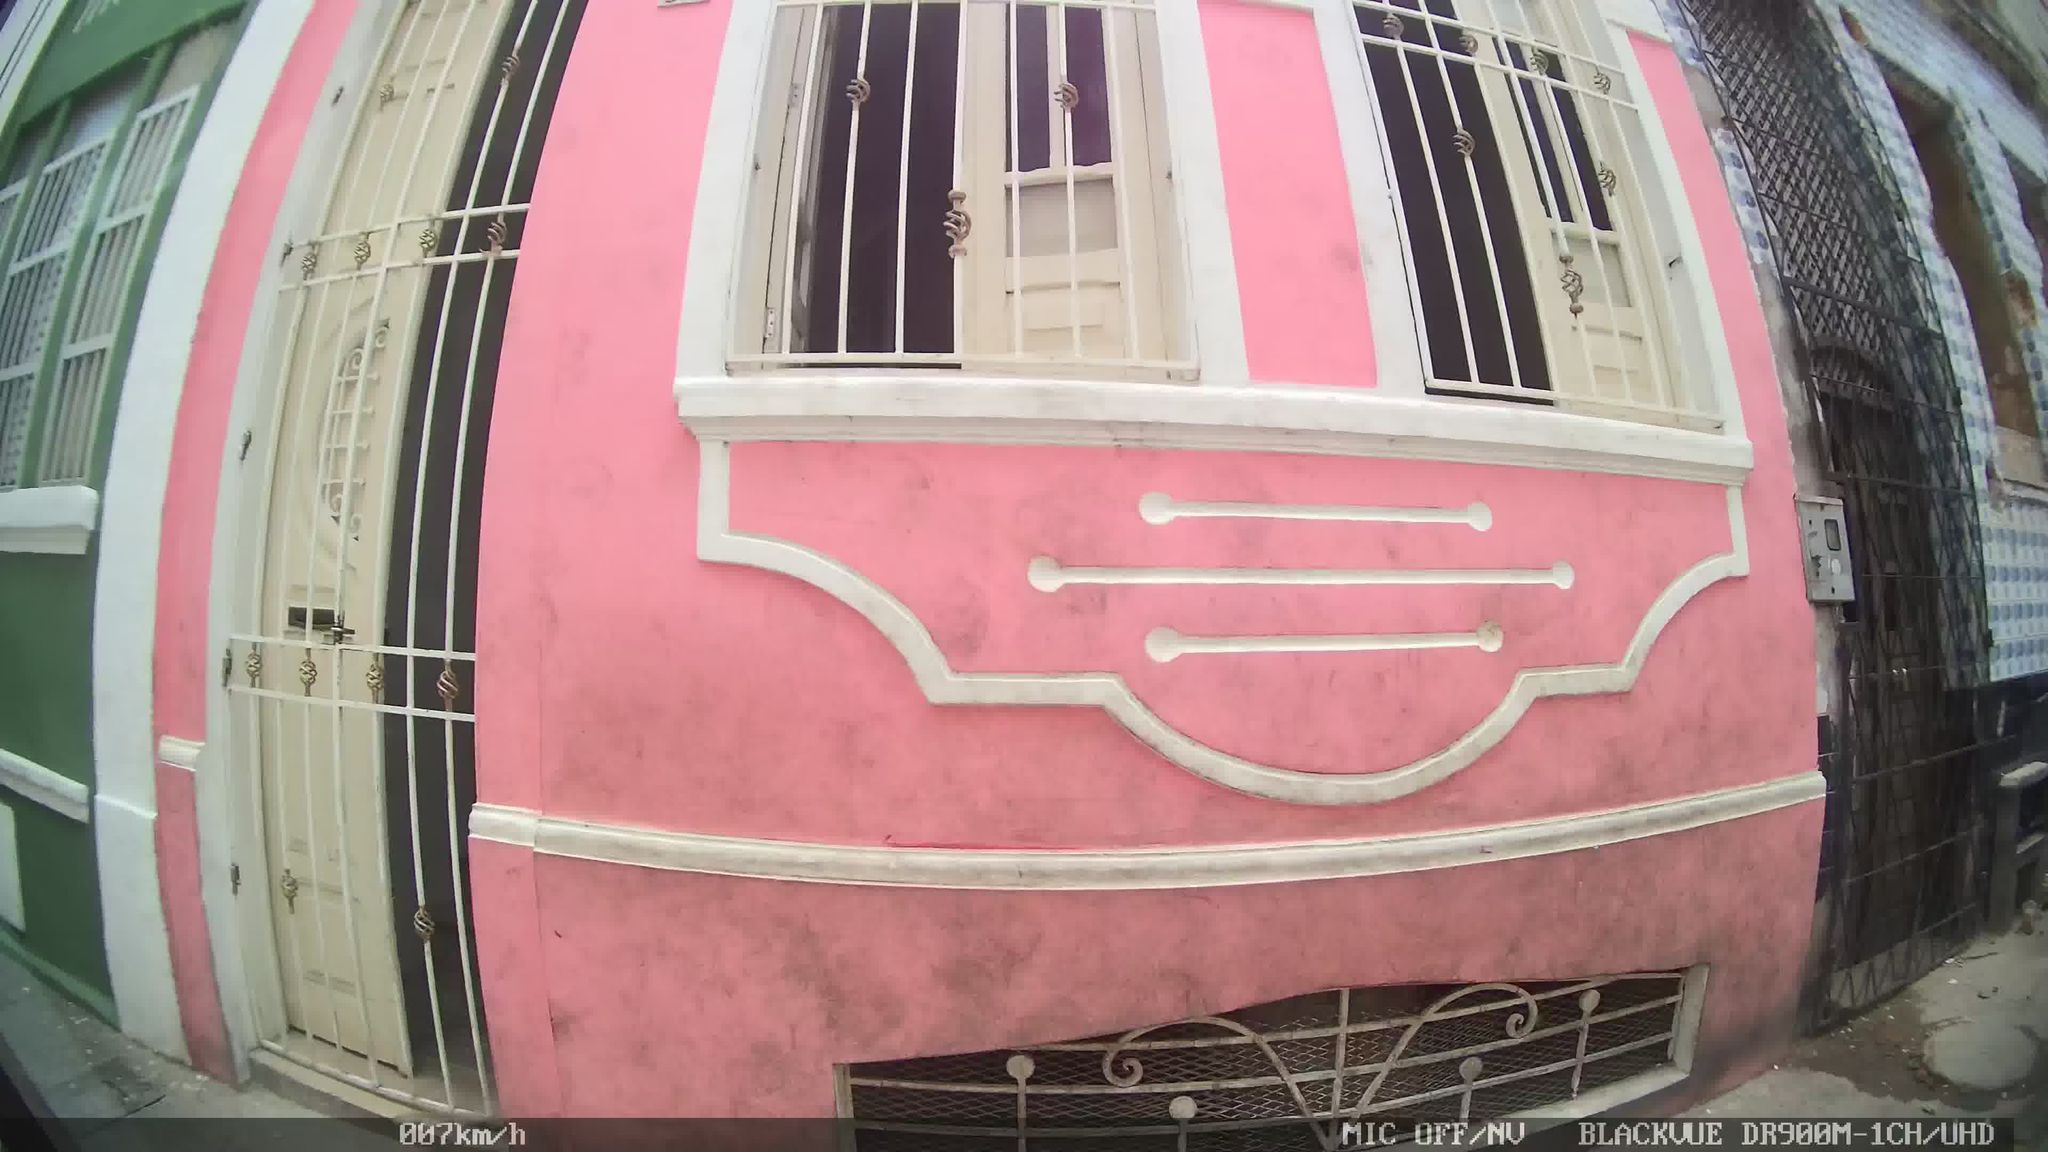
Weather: snowy
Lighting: day
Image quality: slightly poor
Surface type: walking surface
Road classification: residential
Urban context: urban centre
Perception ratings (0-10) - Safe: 3.24, Lively: 4.32, Beautiful: 2.5, Boring: 8.34, Depressing: 2.66, Wealthy: 1.09